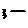
Label: zigzag